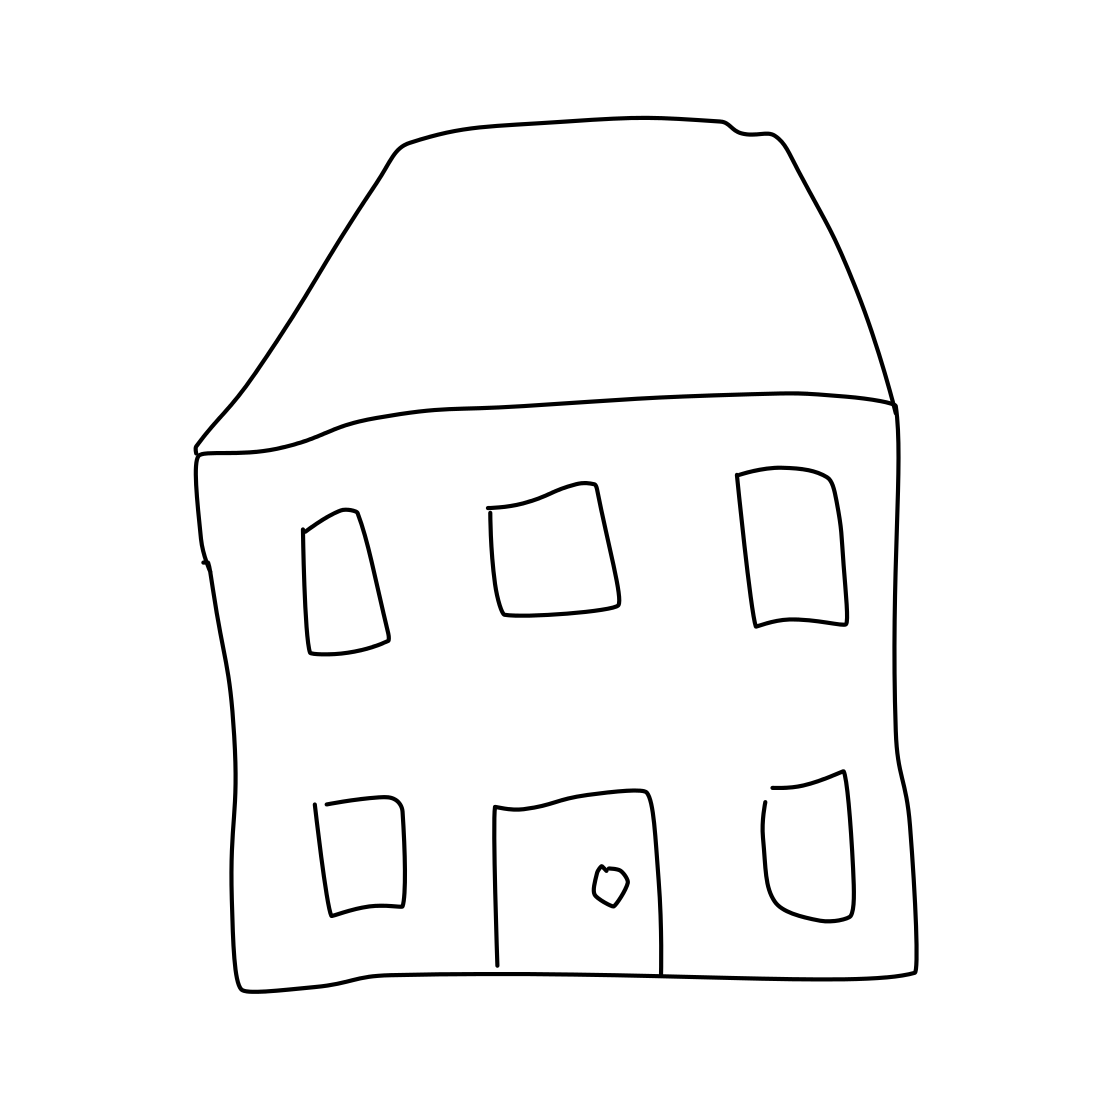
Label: house